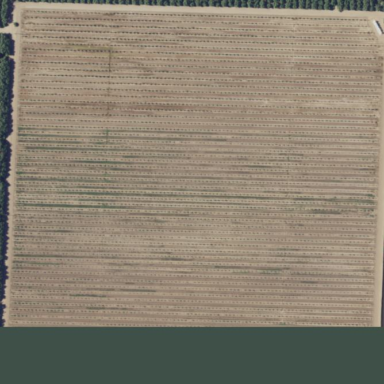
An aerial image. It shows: Crop field in farm area.